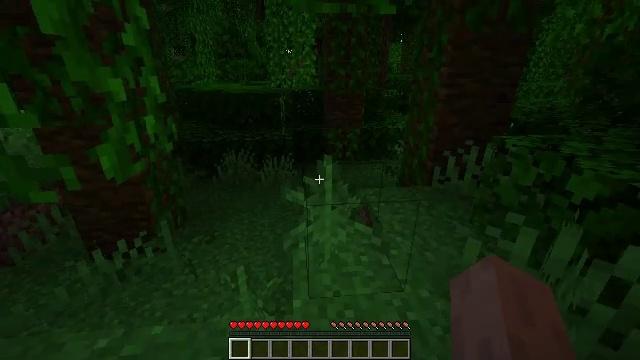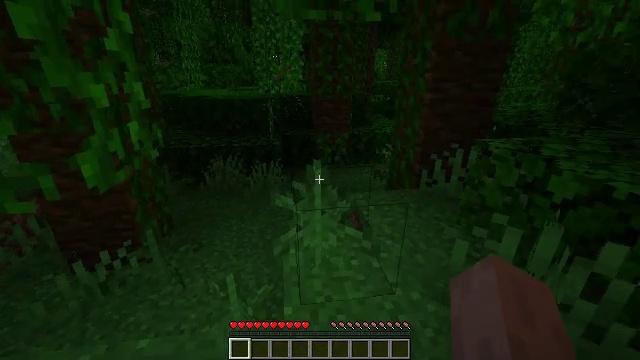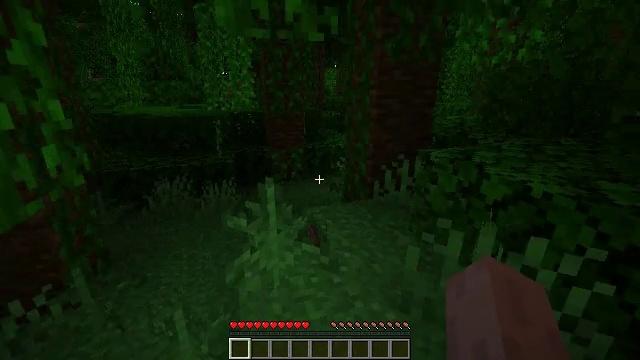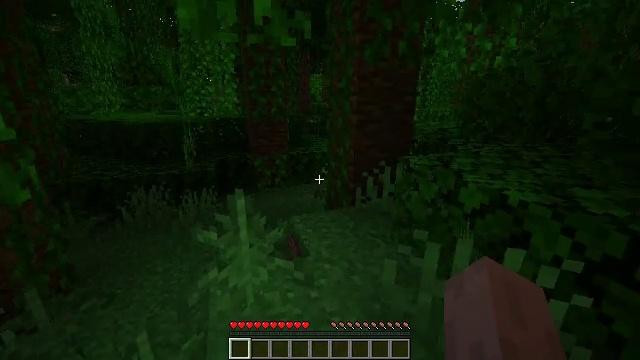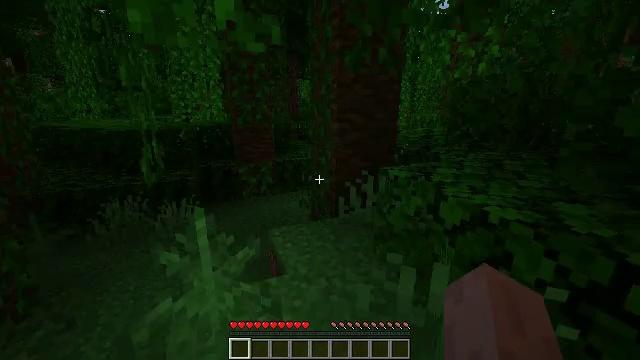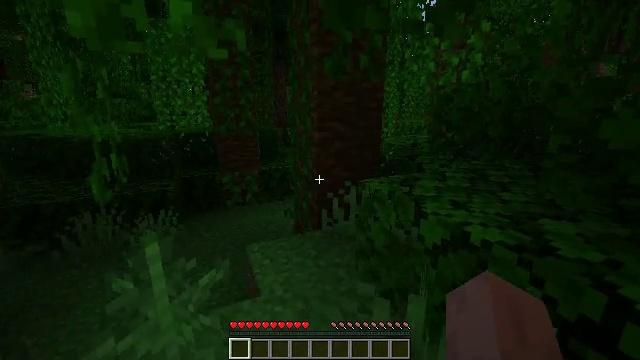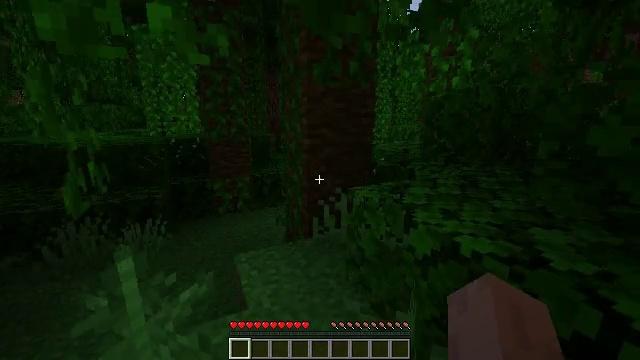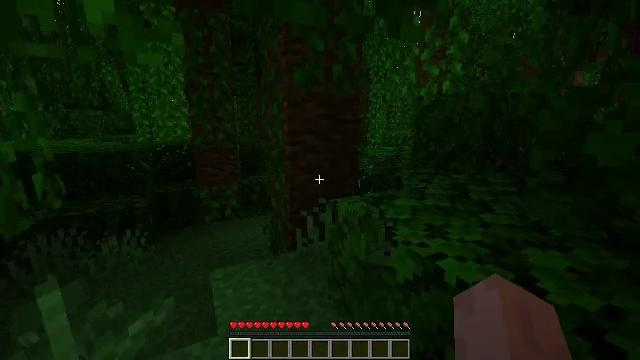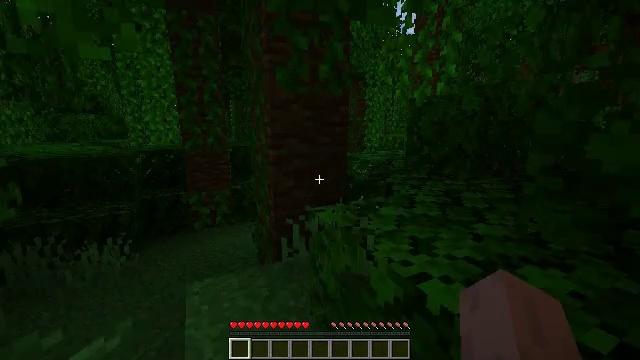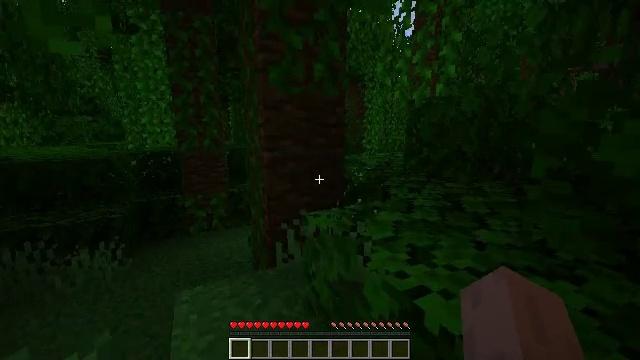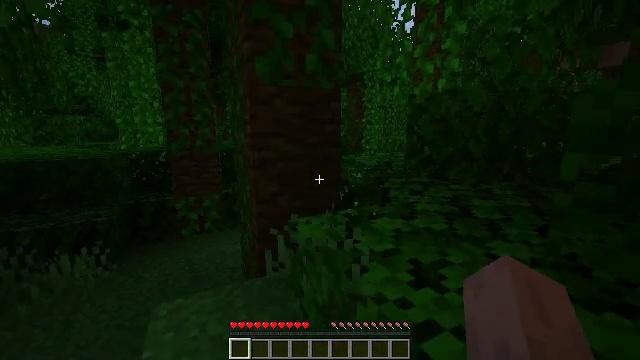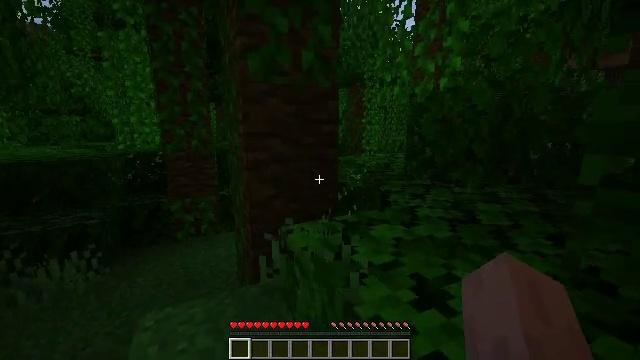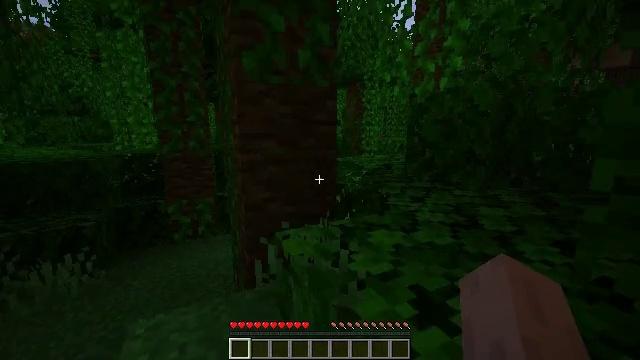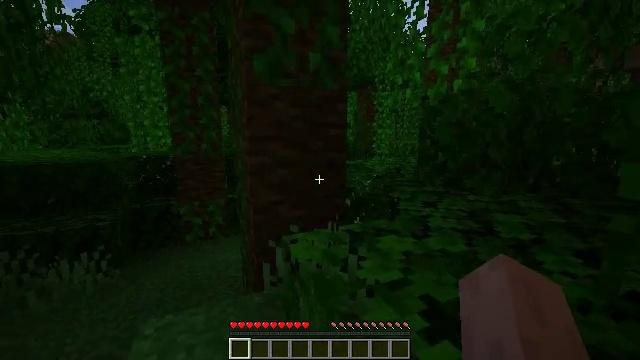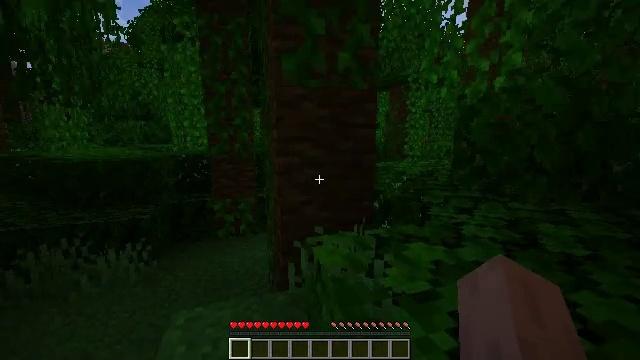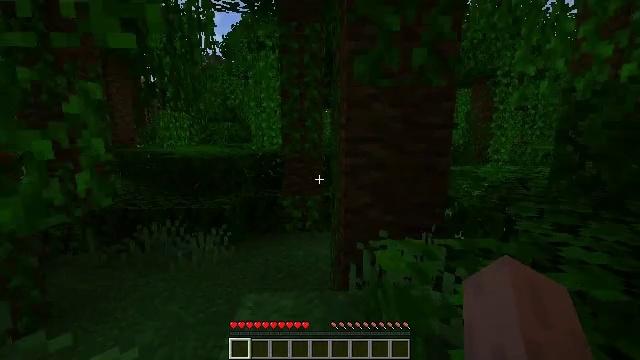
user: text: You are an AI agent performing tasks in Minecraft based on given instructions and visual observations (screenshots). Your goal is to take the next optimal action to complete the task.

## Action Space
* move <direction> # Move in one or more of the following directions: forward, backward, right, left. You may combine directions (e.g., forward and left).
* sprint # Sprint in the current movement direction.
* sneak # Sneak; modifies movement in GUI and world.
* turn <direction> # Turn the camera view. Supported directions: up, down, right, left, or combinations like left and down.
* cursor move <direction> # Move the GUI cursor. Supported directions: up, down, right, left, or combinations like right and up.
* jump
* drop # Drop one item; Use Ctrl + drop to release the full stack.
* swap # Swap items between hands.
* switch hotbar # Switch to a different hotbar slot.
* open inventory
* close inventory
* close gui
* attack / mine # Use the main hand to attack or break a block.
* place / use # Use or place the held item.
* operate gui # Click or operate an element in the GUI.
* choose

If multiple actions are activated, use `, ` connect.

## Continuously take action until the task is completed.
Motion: motion action
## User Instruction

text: Harvest the jungle log from the tree trunk.
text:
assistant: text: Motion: turn right and up
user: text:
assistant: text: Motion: move forward and move right, turn right and up
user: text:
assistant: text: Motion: move forward and move right, turn right and up
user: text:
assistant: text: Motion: move forward and move right, turn right and up
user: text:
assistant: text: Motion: move forward and move right, turn right and up
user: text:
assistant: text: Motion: move forward and move right, turn right and up
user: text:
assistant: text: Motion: move forward and move right, turn up
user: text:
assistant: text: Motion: move forward and move right
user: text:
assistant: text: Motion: move forward
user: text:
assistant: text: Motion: move forward
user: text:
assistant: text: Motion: no_op
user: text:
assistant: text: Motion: no_op
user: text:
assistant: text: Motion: turn left
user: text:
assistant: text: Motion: turn left
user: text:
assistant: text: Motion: turn left
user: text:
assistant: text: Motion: turn left
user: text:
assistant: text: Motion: turn left
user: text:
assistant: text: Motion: no_op
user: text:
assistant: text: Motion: no_op
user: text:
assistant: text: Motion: no_op
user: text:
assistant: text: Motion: no_op
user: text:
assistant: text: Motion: no_op
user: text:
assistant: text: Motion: no_op
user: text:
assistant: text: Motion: move forward, turn left and down
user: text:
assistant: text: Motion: move forward, turn left and down
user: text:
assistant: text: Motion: move forward, turn left
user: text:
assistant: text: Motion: move forward, turn left
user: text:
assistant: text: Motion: move forward
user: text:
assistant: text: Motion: move forward
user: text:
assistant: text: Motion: move forward